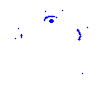
Particle: proton